Interaction volume radius: 10 \u00c5
Interaction volume height: 15 \u00c5
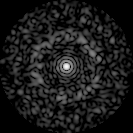
Disorder parameter: 0.8277